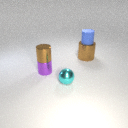
small purple metal cylinder to the left of small cyan metal sphere